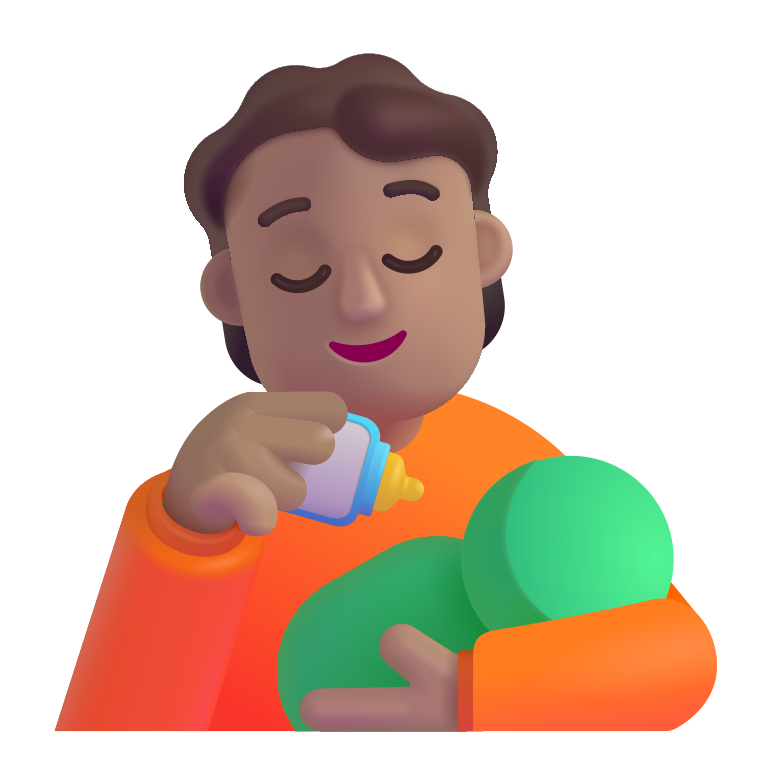
person feeding baby color